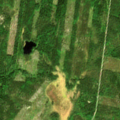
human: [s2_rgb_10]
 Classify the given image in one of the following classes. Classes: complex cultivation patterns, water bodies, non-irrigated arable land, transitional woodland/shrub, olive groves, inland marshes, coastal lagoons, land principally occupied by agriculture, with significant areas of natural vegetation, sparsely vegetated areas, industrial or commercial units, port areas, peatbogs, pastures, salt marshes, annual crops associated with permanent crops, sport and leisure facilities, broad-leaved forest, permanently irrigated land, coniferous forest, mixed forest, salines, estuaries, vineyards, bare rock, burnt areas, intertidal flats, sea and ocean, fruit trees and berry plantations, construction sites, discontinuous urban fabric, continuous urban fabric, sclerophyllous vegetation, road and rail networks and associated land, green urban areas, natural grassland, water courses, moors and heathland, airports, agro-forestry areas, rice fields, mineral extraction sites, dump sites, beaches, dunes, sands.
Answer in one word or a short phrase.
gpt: mixed forest, transitional woodland/shrub